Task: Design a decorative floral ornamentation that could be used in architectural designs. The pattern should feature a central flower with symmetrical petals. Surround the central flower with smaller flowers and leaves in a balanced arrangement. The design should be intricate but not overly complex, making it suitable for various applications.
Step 595:
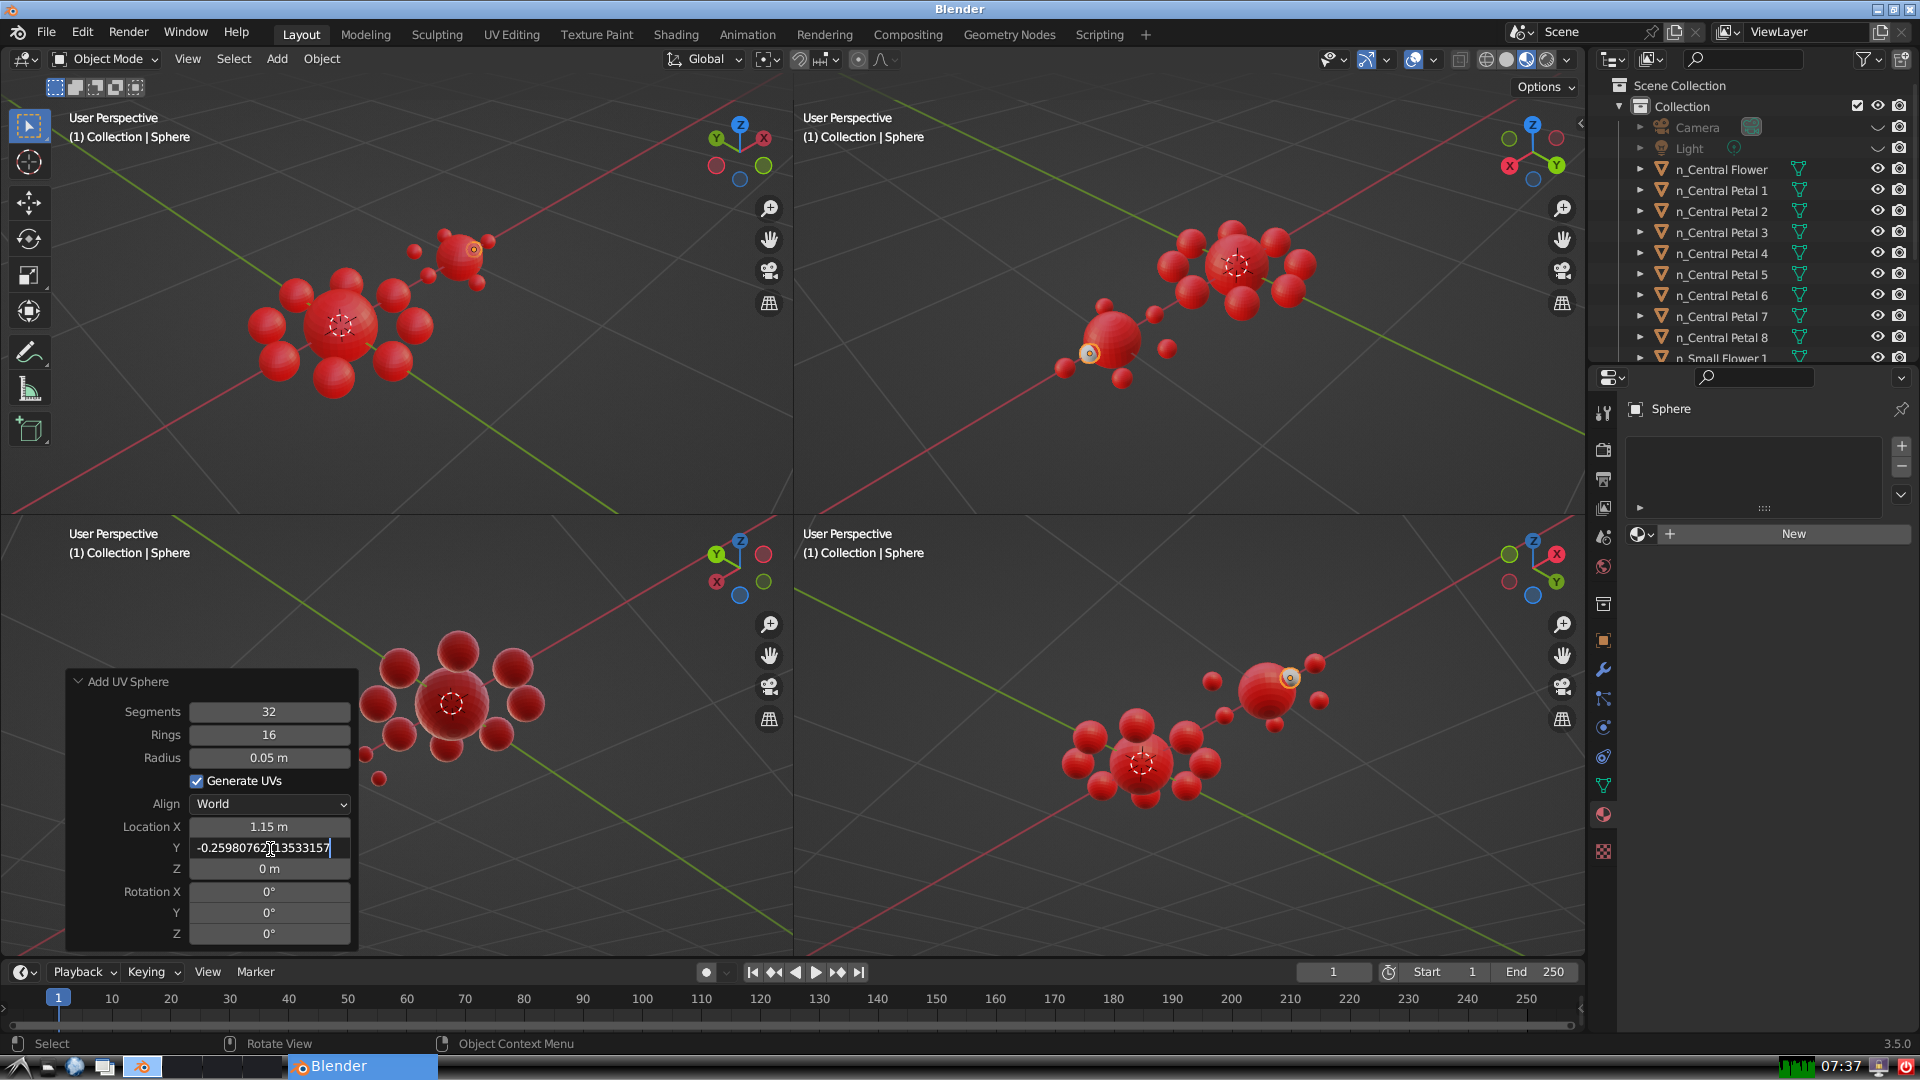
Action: {"key_press": ['Return']}